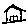
Label: house